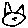
Label: cat